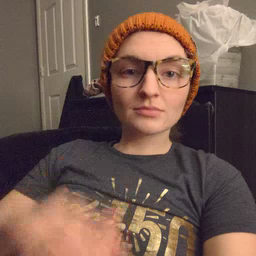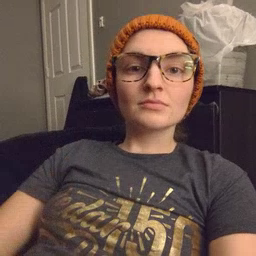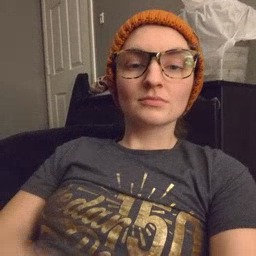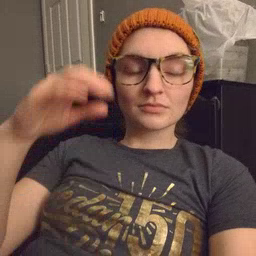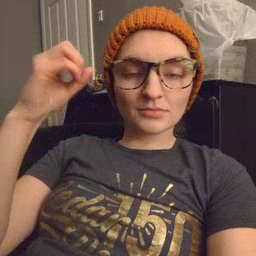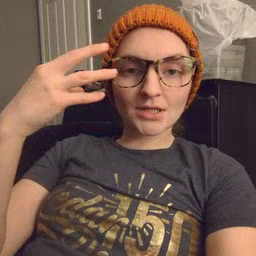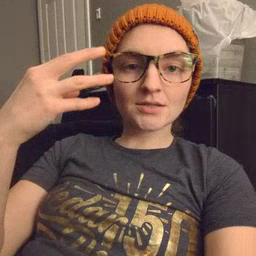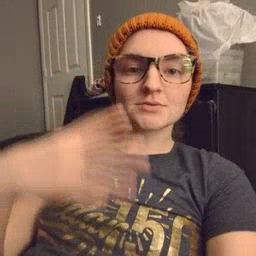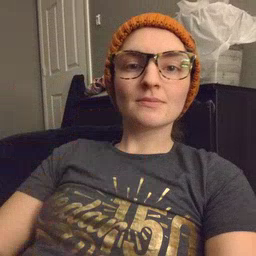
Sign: sun